Question: I'm trying to manage about multi-touch. So, I'm trying to separate the behavior of touchs. Suppose the person want to zoom their picture, they need to pinch in order to zoom it. However, two fingers which two touch points are so distance will not be allow to zoom as I shown with figure below:

How can I separate that. Is there any function to do that ?
Regards,
C.Porawat
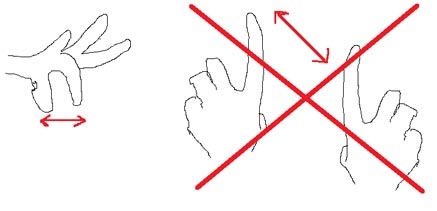
Answer: Is this about distinguishing one-handed vs. two-handed scaling manipulation, or about imposing certain minimum/maximum zoom factors for manipulated objects?
In the first case, this is not (reliably) possible. To my knowledge, contacts do not carry identifiable information that would allow you to tell fingers of one hand apart from fingers of the other hand. As Cody noted, it is also NOT desirable for scaling gestures.
However, I take it that what you're really trying to achieve is to prevent the user from scaling an object to extreme dimensions. As the 'ManipulationDelta' event that you receive (preferable to raw touch events in your case, as you'd have to derive an incremental transform matrix/scale factor by yourself) exposes a 'DeltaManipulation.Scale' property, you should be able to inspect this and the current scale factor of the manipulated object (as specified by the magnitude of a row vector of your object's transformation matrix; don't remember off the top of the head if there's a convenience function to retrieve it for you?) to impose minimum/maximum scaling factors.
It might even be possible that some manipulation processor or 'UIElement' has corresponding bounds pre-built for you.